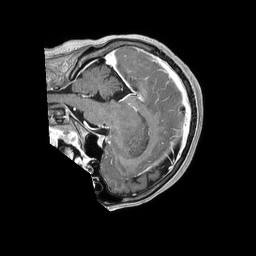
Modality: T1w
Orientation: sagittal
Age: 47
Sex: female
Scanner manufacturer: philips
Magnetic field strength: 1.5 T
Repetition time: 0.008082 s
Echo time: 0.003732 s